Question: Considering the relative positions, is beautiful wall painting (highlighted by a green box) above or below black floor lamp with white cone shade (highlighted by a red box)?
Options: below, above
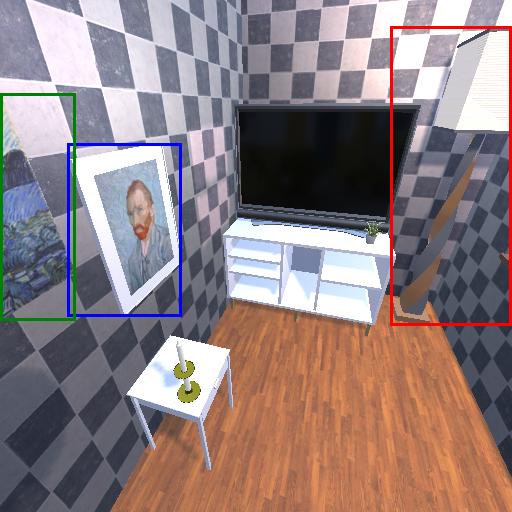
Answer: below